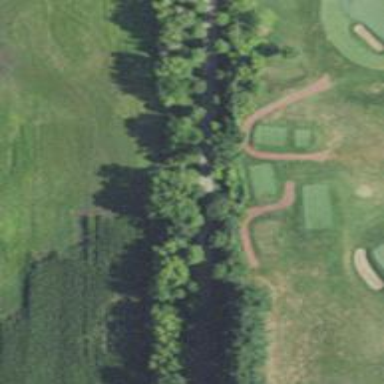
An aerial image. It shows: Path designated for golf carts.